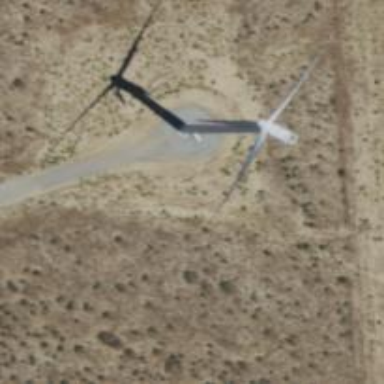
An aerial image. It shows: Wind turbine generator made by Vestas. The generator utilizes wind as its power source and belongs to the horizontal axis type.